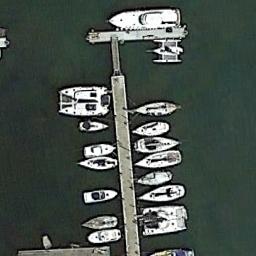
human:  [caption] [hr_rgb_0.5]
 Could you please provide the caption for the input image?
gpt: The harbor has some neatly docked boats and the color of the waters is green .

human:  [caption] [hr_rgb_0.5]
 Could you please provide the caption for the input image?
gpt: The shape of the harbor is nearly circular .

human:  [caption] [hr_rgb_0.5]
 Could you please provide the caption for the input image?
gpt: There are some yachts lined up on the sea by the harbor .

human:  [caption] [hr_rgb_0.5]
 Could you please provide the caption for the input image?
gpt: There are many ships in the harbor .

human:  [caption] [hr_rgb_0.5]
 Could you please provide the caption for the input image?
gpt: There are some white ships at the harbor .